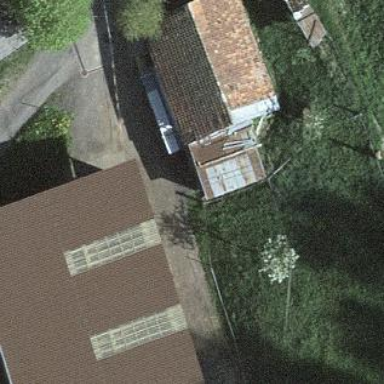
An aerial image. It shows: Rural barn.